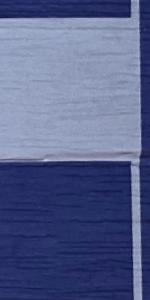
Label: Empty